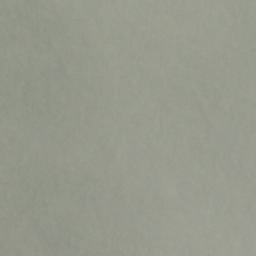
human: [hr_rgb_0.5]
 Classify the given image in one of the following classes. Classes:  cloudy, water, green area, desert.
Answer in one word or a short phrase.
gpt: cloudy